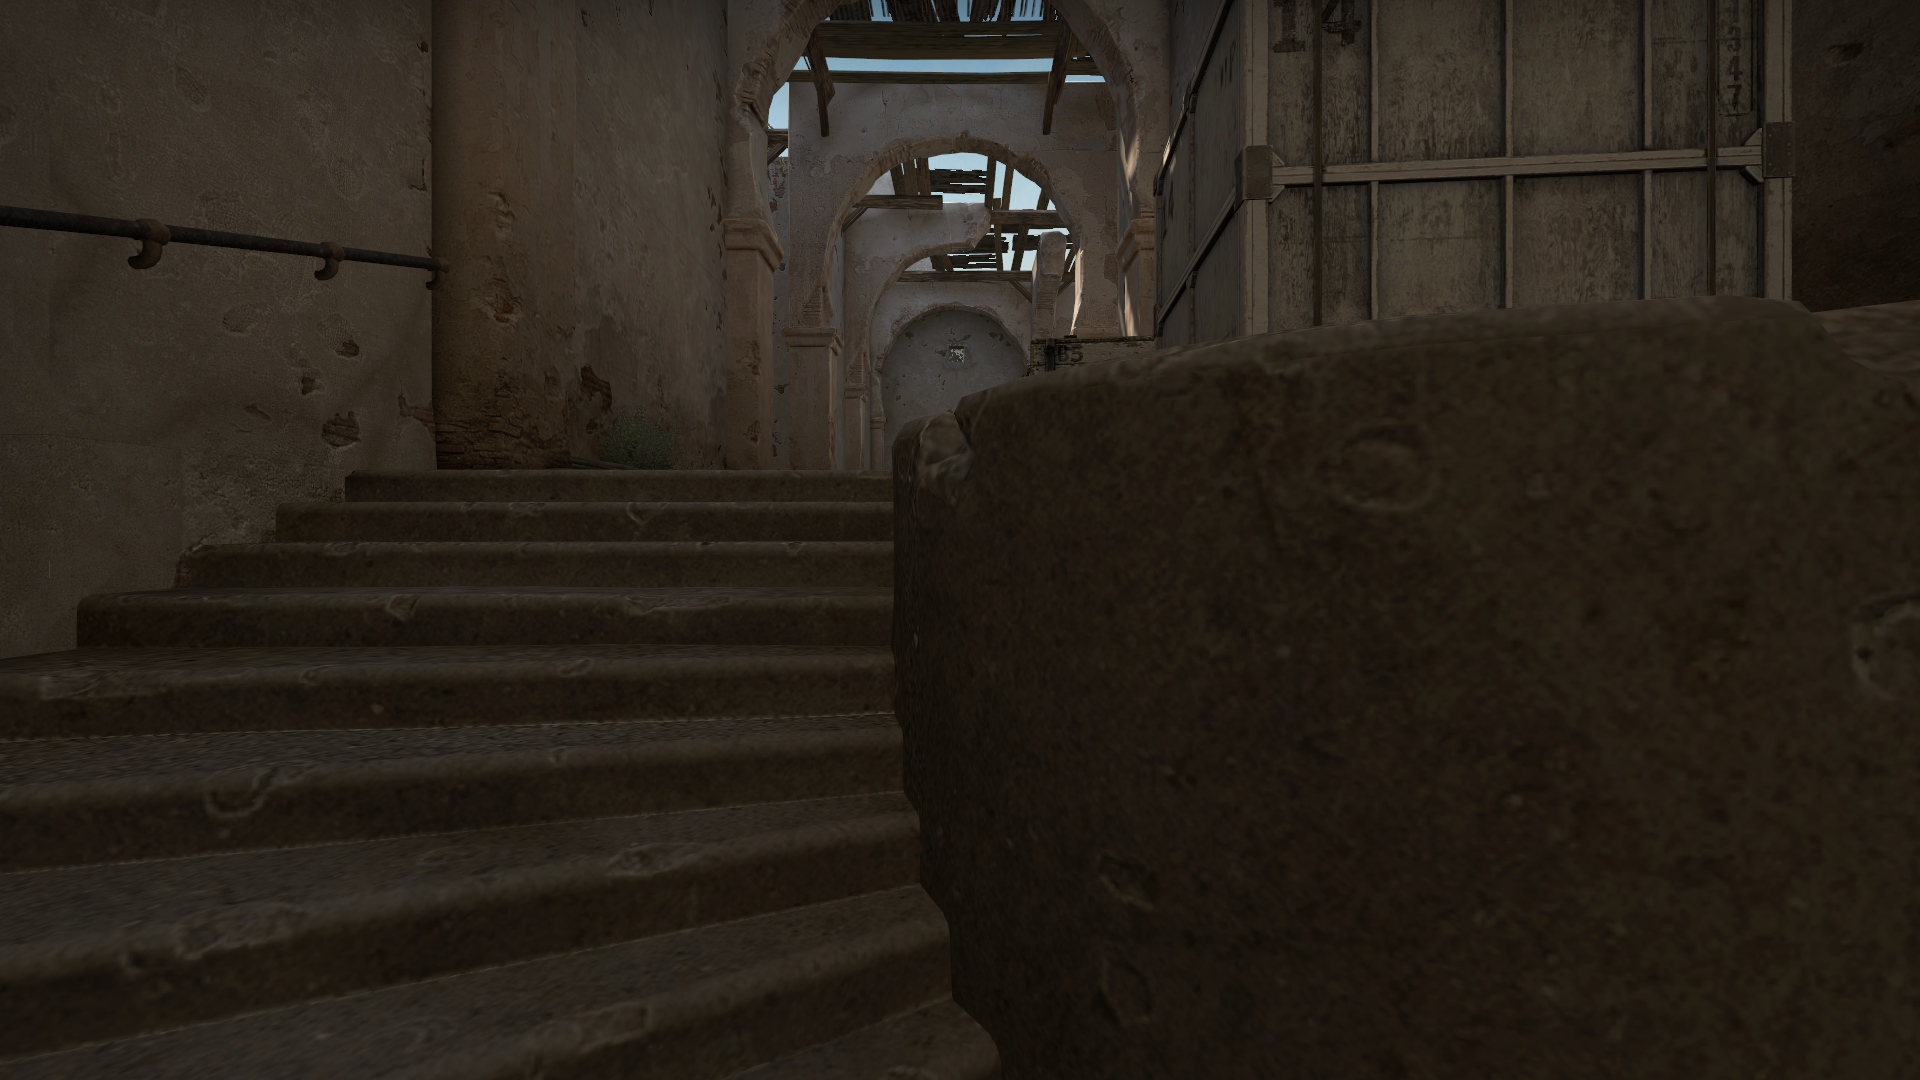
Map: de_dust2